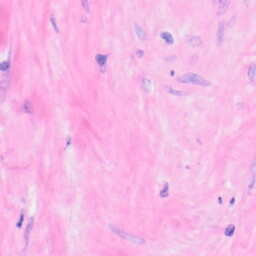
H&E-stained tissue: Kidney